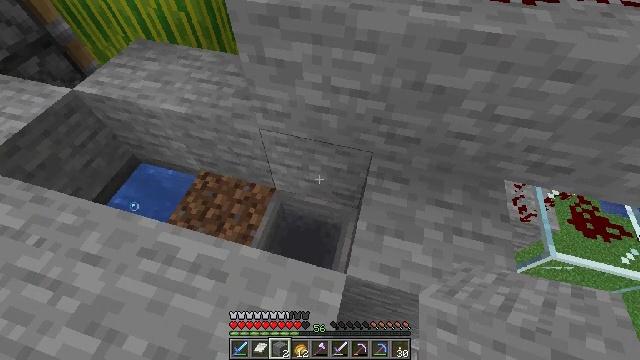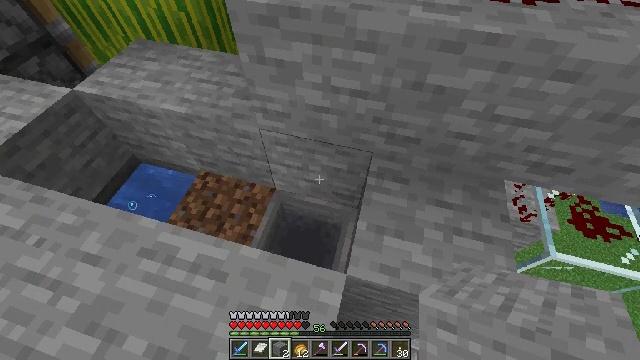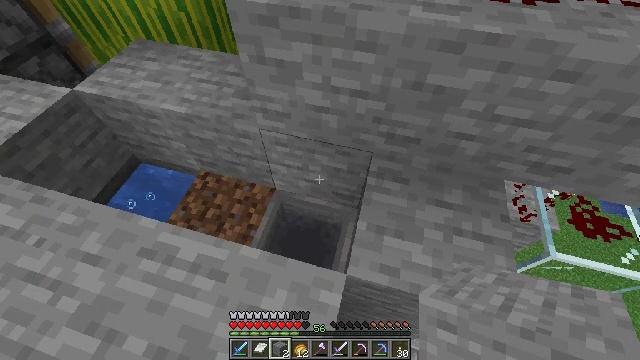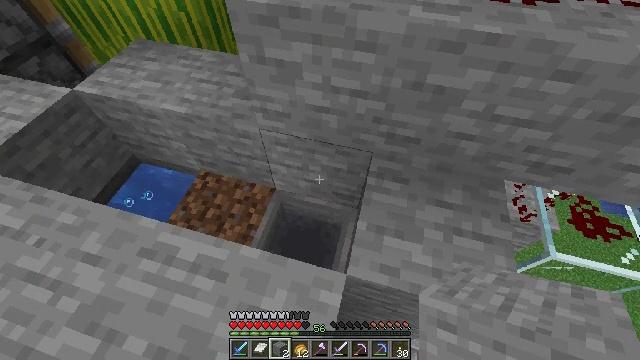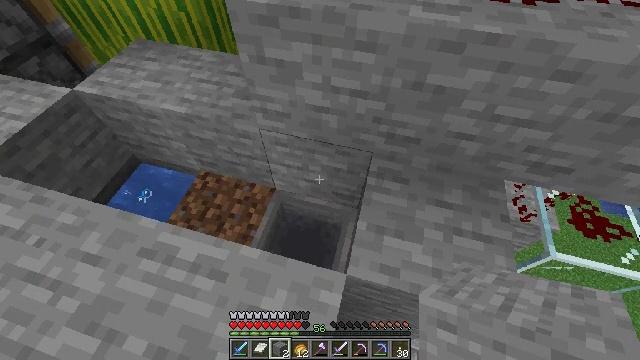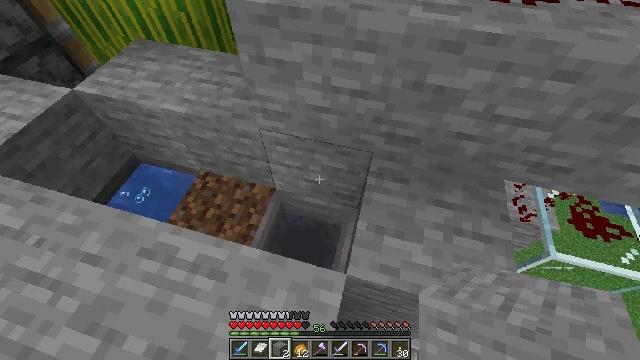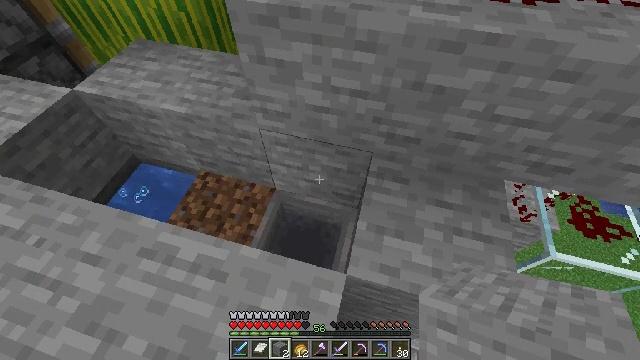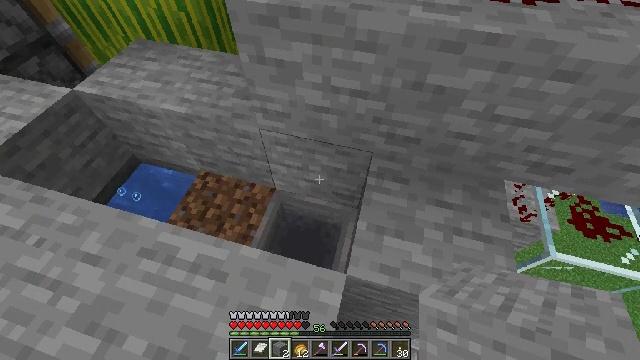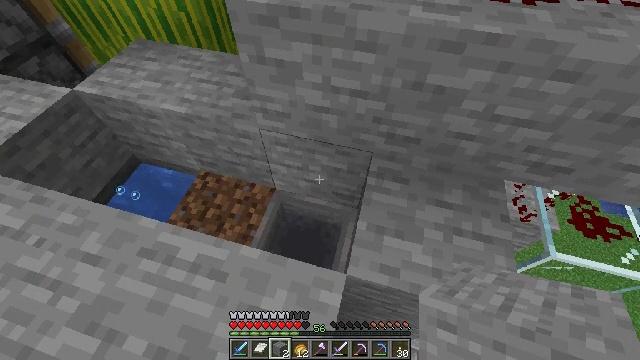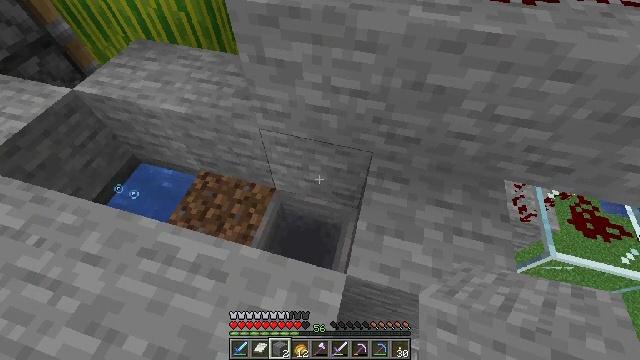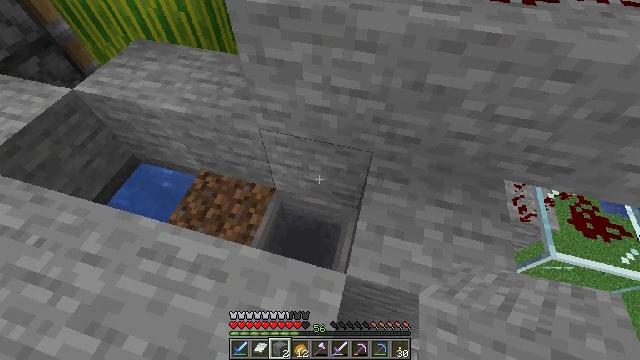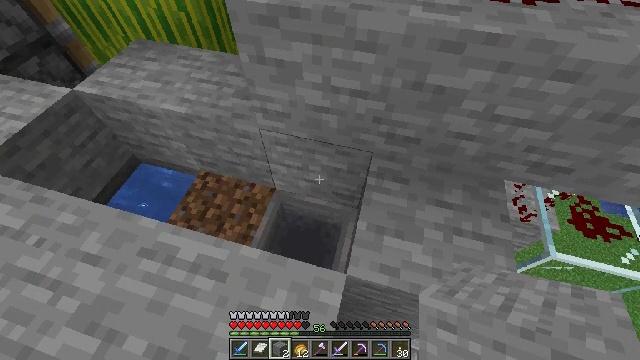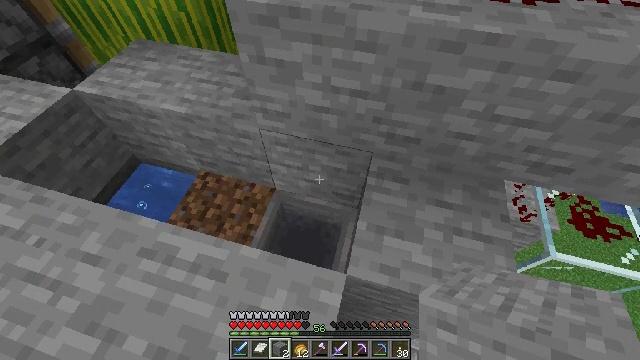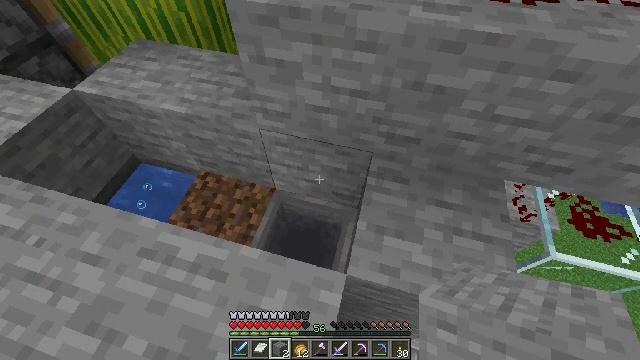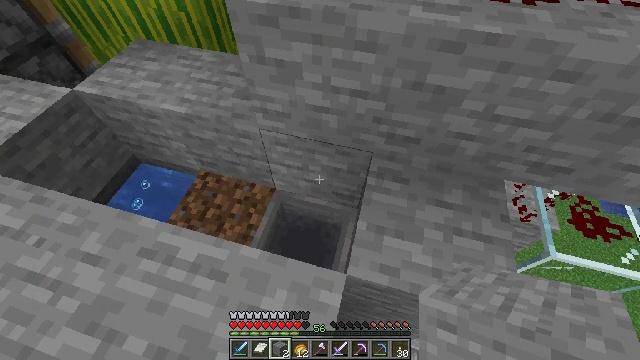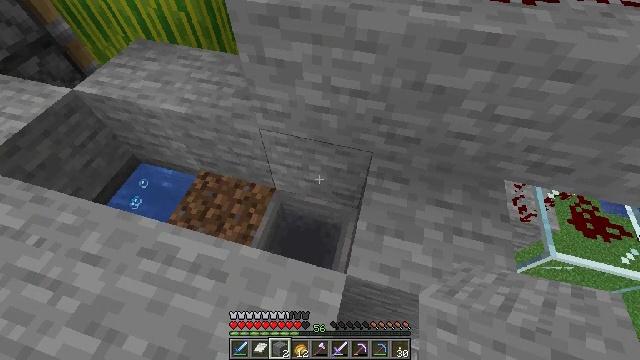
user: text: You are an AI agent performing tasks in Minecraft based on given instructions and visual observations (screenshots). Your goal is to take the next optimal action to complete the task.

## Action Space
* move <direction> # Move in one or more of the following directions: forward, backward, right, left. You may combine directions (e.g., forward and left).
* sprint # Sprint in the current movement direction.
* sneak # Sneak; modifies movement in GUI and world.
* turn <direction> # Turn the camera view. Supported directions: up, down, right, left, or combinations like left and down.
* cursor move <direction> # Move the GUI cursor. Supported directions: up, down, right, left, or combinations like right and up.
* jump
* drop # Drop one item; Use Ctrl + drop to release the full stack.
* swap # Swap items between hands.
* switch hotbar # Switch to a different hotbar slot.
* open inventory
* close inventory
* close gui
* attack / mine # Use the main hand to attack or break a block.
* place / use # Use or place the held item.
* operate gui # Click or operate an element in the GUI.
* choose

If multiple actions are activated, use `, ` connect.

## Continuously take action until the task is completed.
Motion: motion action
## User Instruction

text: Mine the hopper to collect it.
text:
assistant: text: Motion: no_op
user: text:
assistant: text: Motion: no_op
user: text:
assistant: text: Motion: no_op
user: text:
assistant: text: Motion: no_op
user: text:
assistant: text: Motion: no_op
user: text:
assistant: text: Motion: no_op
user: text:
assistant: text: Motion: no_op
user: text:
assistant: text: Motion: no_op
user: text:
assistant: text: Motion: no_op
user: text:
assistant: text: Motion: no_op
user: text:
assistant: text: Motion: no_op
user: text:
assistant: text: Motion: no_op
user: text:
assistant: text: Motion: no_op
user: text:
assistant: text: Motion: no_op
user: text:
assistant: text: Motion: no_op
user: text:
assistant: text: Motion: no_op
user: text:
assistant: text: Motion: no_op
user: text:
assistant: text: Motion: no_op
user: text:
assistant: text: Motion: no_op
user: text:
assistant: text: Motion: no_op
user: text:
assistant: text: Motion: no_op
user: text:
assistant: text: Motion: no_op
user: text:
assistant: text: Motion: no_op
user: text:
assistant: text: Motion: no_op
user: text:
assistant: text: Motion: no_op
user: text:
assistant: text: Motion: no_op
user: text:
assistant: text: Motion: no_op
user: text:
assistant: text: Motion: no_op
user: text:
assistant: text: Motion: no_op
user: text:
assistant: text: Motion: no_op